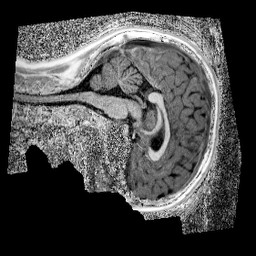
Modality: UNIT1_denoised
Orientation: sagittal
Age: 10
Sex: male
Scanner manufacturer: siemens
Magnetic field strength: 3 T
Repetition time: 4 s
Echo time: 0.00299 s